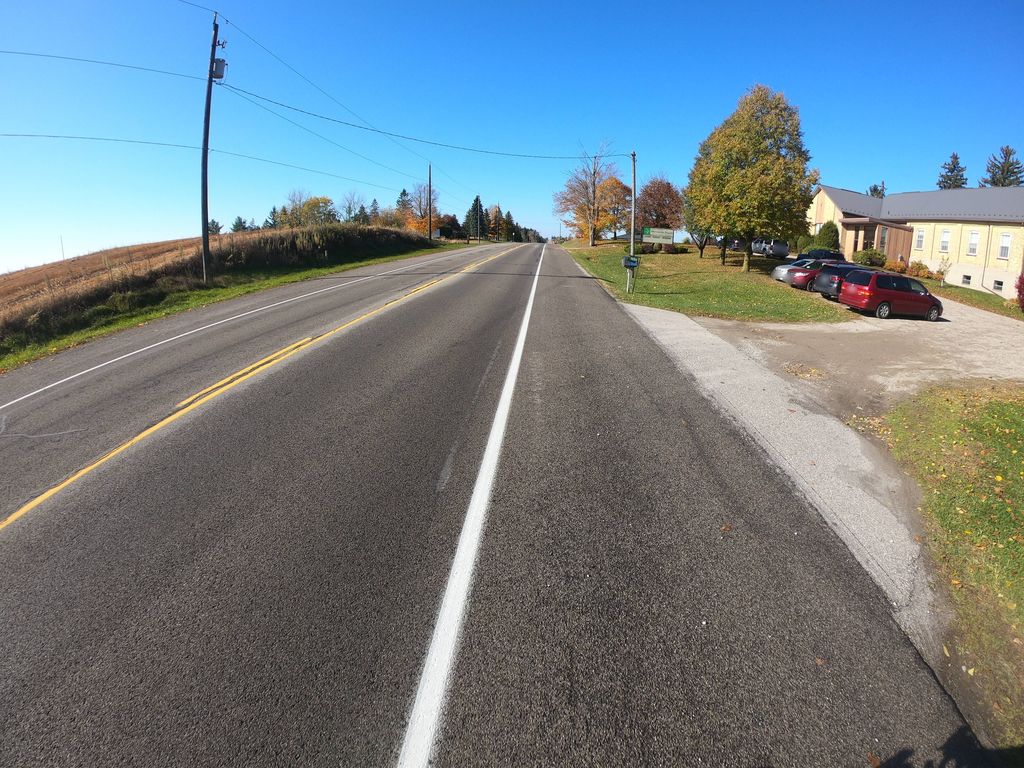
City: kitchener-waterloo